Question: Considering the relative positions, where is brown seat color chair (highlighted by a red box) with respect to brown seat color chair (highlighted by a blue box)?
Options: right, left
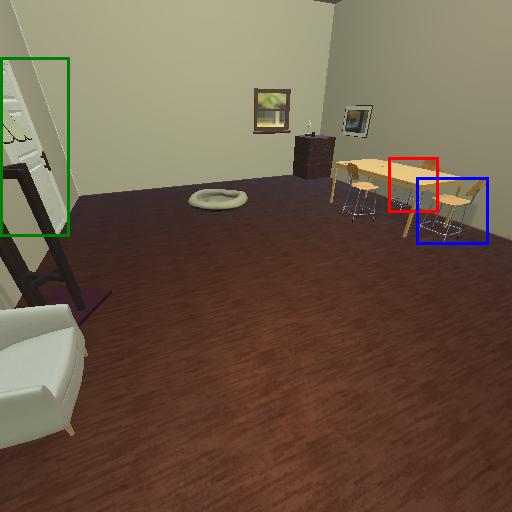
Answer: right